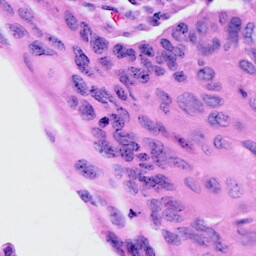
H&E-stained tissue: Cervix